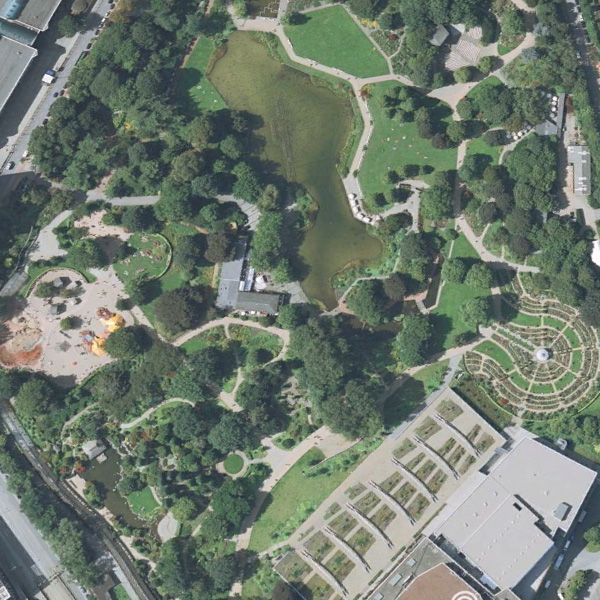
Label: Park